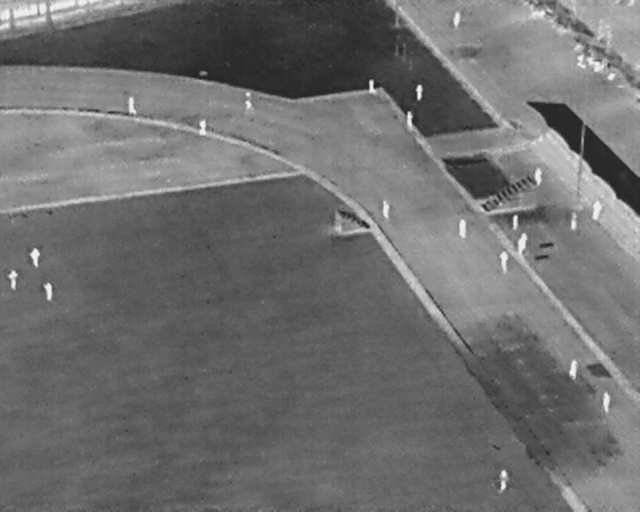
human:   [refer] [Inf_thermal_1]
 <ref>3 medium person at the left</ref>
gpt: <box>[[3, 49, 7, 51, 2], [5, 56, 9, 57, 2], [0, 53, 3, 55, 2]]</box>

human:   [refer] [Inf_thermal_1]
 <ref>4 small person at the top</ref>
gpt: <box>[[30, 24, 33, 25, 2], [62, 23, 65, 24, 2], [64, 17, 66, 18, 2], [56, 16, 59, 17, 2]]</box>

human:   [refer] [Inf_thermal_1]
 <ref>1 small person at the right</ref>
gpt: <box>[[79, 42, 81, 44, 2]]</box>

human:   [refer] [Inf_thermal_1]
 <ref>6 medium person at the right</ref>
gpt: <box>[[76, 50, 80, 52, 2], [79, 46, 83, 48, 11], [88, 42, 91, 44, 2], [82, 33, 85, 35, 2], [70, 43, 73, 45, 2], [91, 40, 94, 42, 13]]</box>

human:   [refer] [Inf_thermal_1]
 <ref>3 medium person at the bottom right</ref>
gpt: <box>[[87, 71, 91, 72, 8], [92, 77, 96, 79, 2], [76, 92, 80, 94, 2]]</box>